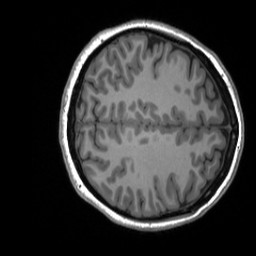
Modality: T1w
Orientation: axial
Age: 29
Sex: female
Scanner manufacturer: siemens
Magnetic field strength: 3 T
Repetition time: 2.3 s
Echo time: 0.00232 s